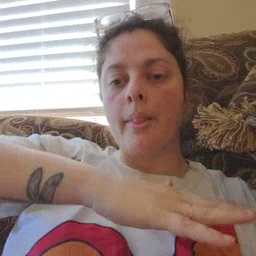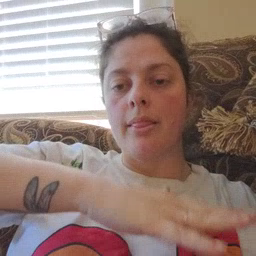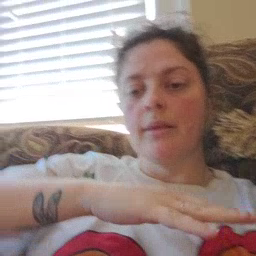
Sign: table